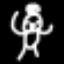
Label: angel